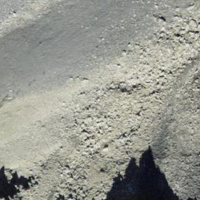
EUNIS habitat code: 48
Species observed at this site:
Rupicapra rupicapra